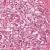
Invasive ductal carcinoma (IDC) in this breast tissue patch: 1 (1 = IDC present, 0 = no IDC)